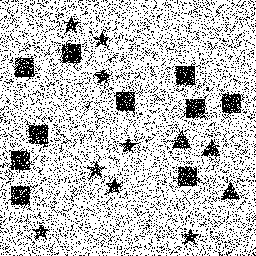
Squares: 10
Triangles: 3
Stars: 8
Total shapes: 21